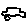
Label: car